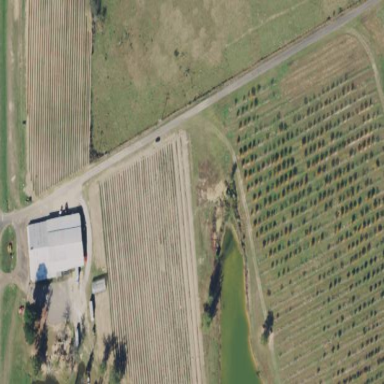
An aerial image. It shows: Orchard filled with peach trees.